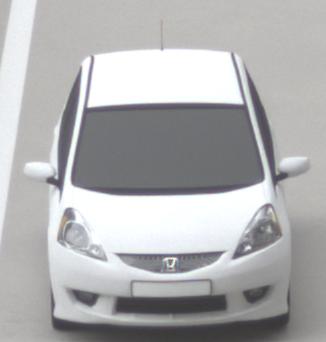
Make: Honda
Model: Jazz 1.2
Detailed model: Jazz (III) (11/08 - 04/11)
Model produced from: 2008/11
Model produced until: 2010/10
Doors: 5
Color: white
Road condition: dry road
Daytime: midday
Contrast: low contrast